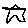
Label: hexagon